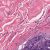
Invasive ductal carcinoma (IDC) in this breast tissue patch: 0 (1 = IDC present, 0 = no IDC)